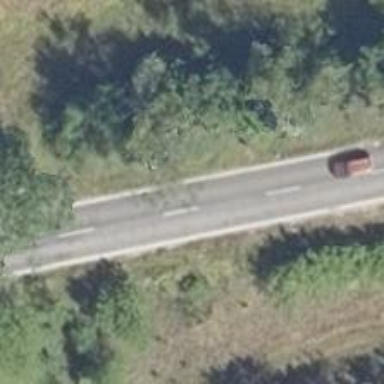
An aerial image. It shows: Secondary road with asphalt surface.